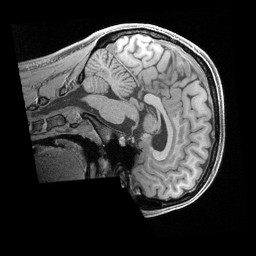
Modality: T1w
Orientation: sagittal
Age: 28
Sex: female
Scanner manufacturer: siemens
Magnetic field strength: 3 T
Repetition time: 2.4 s
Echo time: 0.00241 s